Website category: university
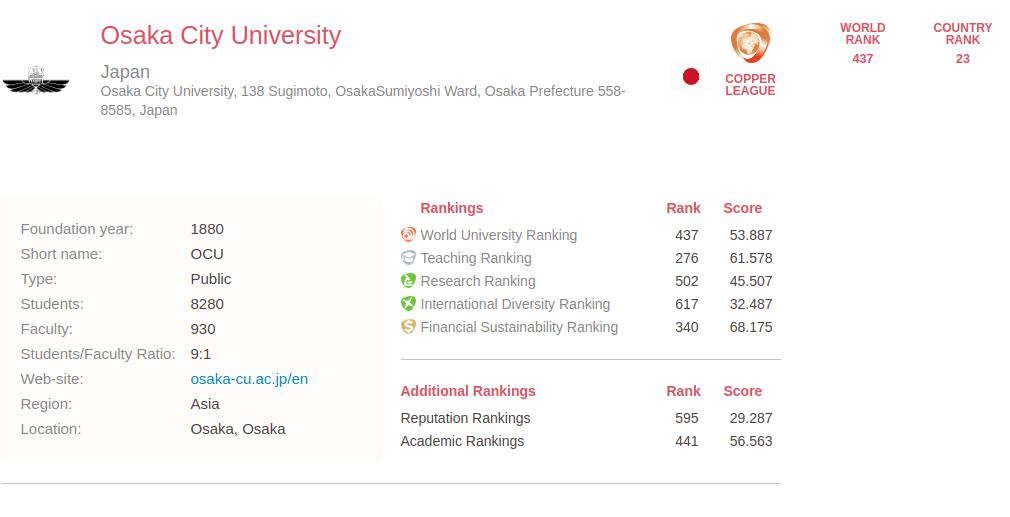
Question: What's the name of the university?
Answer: Osaka City University

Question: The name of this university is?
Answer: Osaka City University

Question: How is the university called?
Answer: Osaka City University

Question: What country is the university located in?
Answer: Japan

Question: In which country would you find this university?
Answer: Japan

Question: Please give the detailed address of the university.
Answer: Osaka City University, 138 Sugimoto, OsakaSumiyoshi Ward, Osaka Prefecture 558-8585, Japan

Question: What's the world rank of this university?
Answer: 437

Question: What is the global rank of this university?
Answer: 437

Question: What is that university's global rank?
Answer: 437

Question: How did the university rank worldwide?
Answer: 437

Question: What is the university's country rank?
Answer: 23

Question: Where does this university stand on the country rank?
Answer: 23

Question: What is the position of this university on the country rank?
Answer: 23

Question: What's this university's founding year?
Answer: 1880

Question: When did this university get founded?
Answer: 1880

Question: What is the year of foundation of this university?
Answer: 1880

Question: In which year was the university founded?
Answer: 1880

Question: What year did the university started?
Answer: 1880

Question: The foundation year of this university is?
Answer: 1880

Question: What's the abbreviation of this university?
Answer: OCU

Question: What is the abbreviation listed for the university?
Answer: OCU

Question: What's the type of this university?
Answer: Public

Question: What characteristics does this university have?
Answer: Public

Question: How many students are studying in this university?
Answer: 8280

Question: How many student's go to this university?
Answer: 8280

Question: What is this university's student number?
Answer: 8280

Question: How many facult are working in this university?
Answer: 930

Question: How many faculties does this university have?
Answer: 930

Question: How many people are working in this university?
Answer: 930

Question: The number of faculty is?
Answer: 930

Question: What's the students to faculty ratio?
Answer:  9 : 1

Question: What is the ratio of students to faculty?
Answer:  9 : 1

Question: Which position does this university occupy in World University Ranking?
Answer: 437

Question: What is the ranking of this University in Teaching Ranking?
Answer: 276

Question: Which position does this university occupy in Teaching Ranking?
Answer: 276

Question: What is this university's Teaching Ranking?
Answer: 276

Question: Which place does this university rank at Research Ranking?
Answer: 502

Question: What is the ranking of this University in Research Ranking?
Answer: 502

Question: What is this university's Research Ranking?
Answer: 502

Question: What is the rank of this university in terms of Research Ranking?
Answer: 502

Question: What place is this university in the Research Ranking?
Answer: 502

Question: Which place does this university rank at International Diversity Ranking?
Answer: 617

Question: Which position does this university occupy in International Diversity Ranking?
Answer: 617

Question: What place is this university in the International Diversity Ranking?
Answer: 617

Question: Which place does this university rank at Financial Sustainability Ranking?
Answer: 340

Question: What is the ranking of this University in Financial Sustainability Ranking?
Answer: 340

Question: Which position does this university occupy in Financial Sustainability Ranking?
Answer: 340

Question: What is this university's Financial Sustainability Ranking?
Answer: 340

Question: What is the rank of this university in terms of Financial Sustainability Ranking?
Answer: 340

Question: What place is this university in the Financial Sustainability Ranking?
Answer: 340

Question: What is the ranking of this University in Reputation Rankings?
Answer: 595

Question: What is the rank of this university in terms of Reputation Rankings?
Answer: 595

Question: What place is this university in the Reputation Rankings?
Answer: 595

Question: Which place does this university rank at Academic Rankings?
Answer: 441

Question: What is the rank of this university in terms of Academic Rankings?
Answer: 441

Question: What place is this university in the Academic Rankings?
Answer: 441

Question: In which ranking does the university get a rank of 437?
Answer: World University Ranking

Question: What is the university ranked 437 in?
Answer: World University Ranking

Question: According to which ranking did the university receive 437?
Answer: World University Ranking

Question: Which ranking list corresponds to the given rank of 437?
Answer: World University Ranking

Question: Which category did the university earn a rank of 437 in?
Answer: World University Ranking

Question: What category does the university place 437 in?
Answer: World University Ranking

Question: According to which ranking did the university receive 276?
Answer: Teaching Ranking

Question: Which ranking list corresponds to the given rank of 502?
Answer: Research Ranking